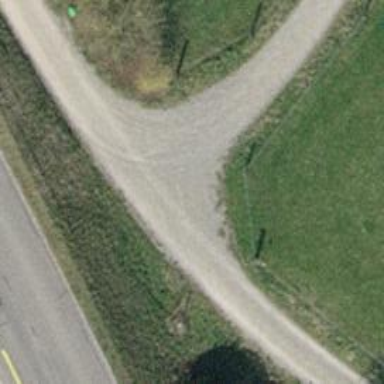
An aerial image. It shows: Track with pebblestone surface. The track type is grade2.